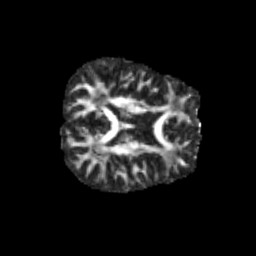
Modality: FA
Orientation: axial
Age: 11
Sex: male
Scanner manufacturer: siemens
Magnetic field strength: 3 T
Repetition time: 3.8 s
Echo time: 0.07 s